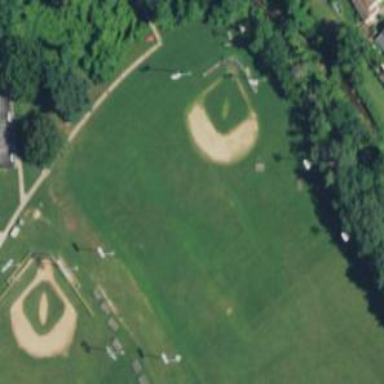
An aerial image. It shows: Baseball pitch for leisure and sports activities.